Interaction volume radius: 10 \u00c5
Interaction volume height: 35 \u00c5
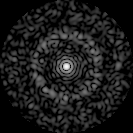
Disorder parameter: 0.8344